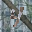
Label: 4